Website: crate-barrel
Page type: customer-info-address
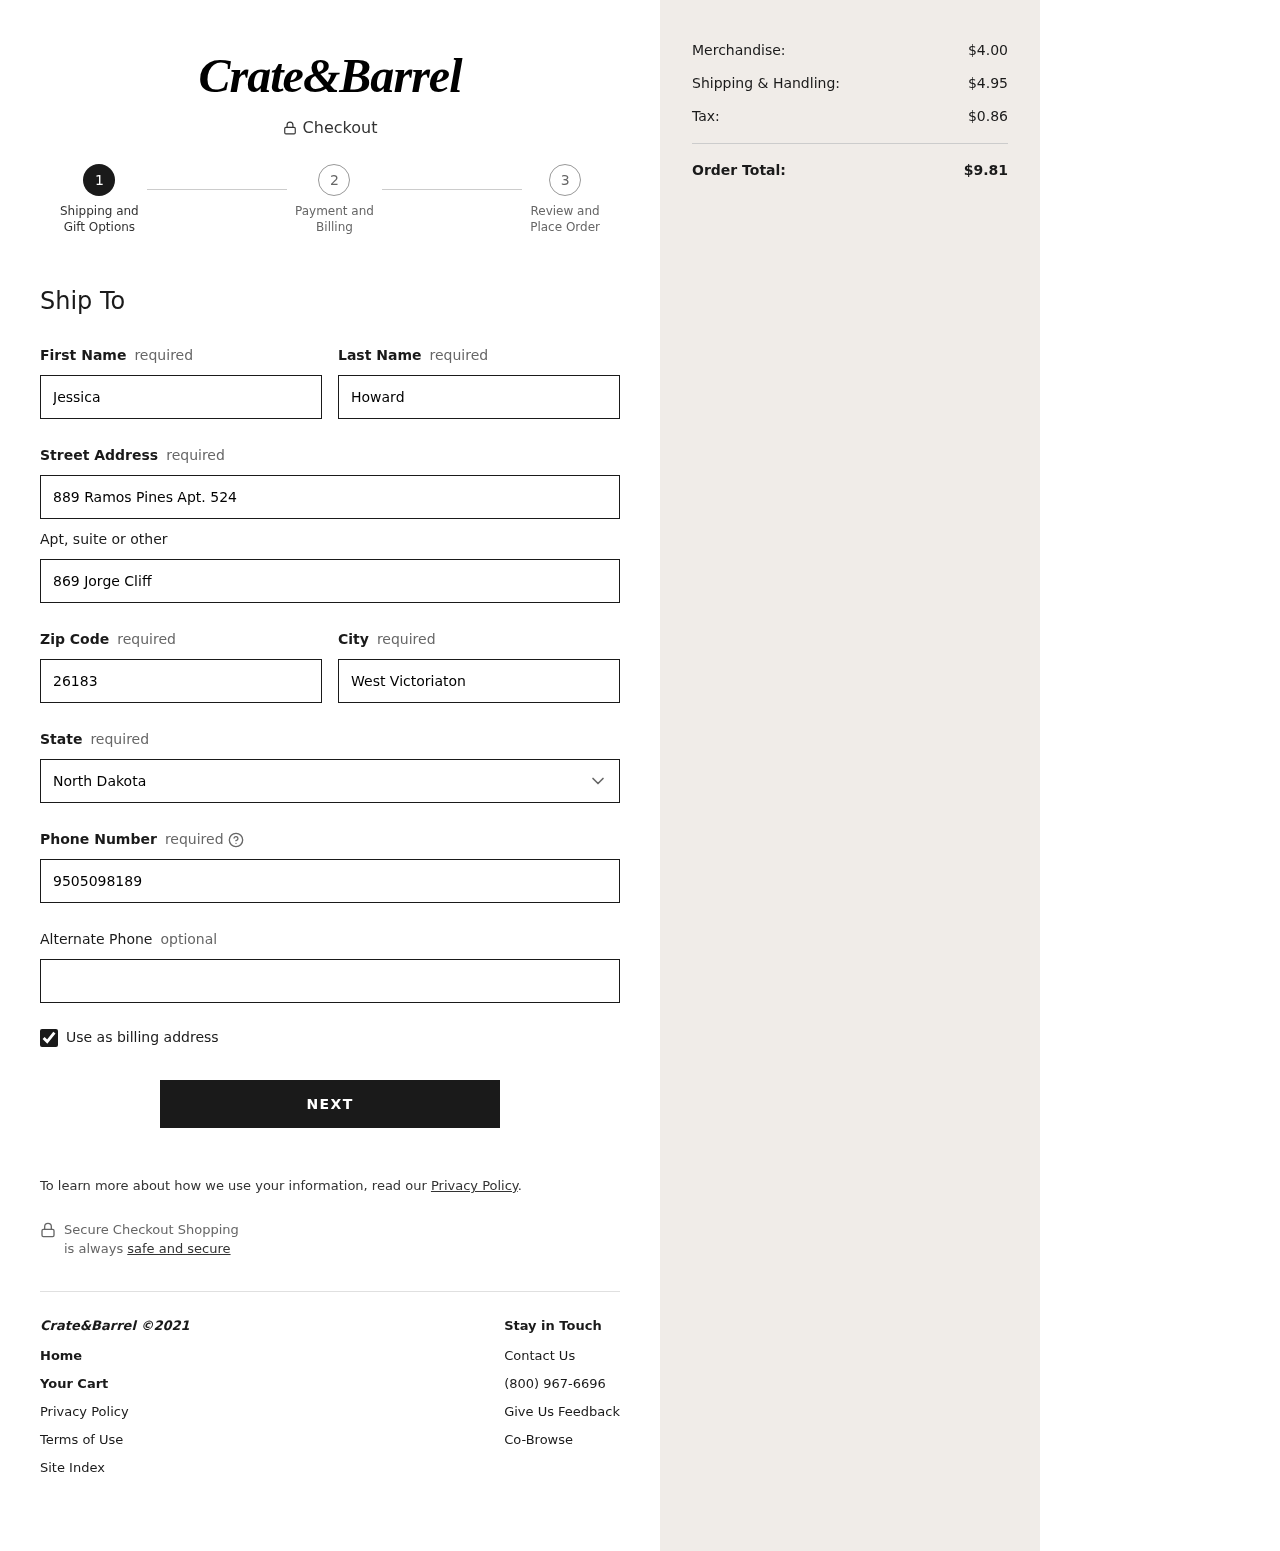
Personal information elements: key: PII_STATE
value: North Dakota
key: PII_FIRSTNAME
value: Jessica
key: PII_LASTNAME
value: Howard
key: PII_STREET
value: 889 Ramos Pines Apt. 524
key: PII_STREET2
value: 869 Jorge Cliff
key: PII_POSTCODE
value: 26183
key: PII_CITY
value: West Victoriaton
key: PII_PHONE
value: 9505098189
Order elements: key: ORDER_SUBTOTAL
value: $4.00
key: ORDER_SHIPPING_COST
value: $4.95
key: ORDER_TAX
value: $0.86
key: ORDER_TOTAL
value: $9.81